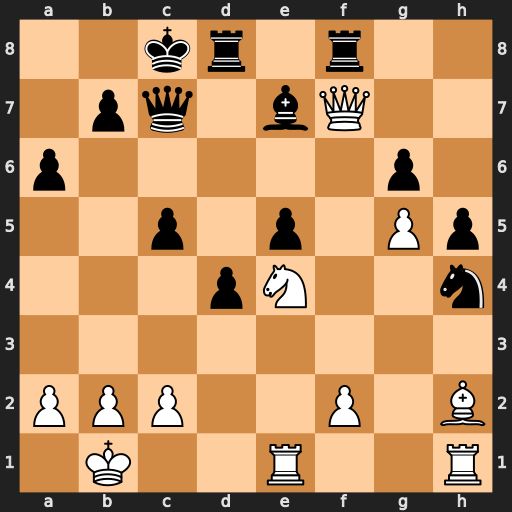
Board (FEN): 2kr1r2/1pq1bQ2/p5p1/2p1p1Pp/3pN2n/8/PPP2P1B/1K2R2R
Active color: w
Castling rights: -
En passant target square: -
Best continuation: Qe6+ Rd7 Bxe5